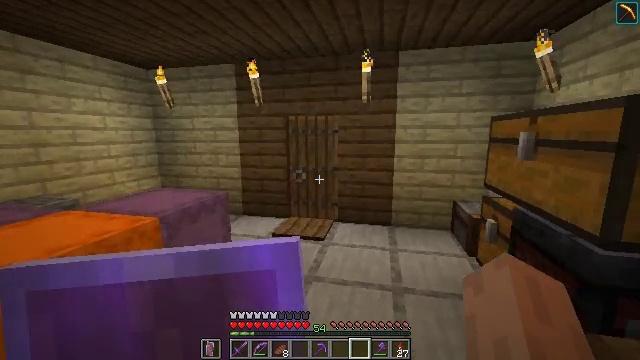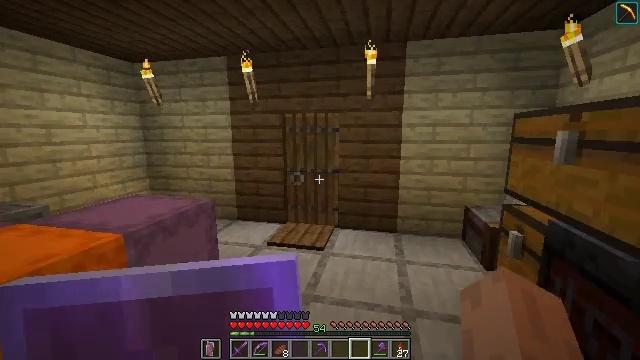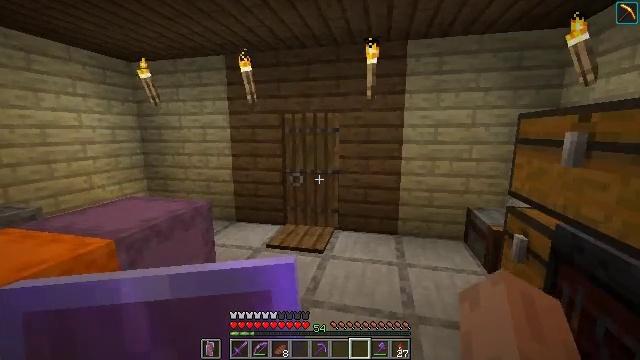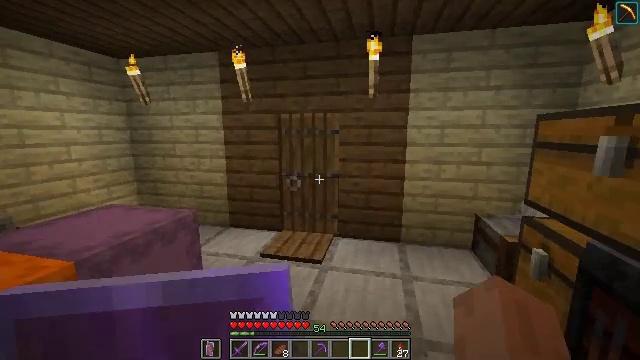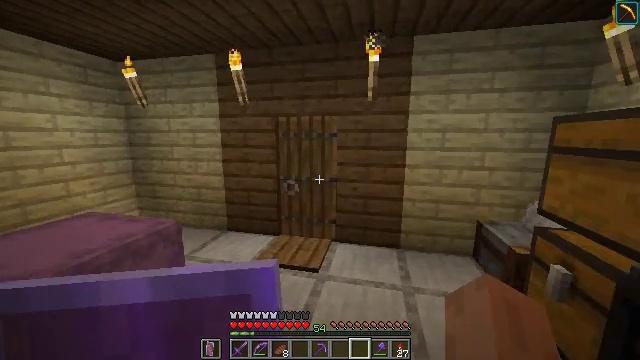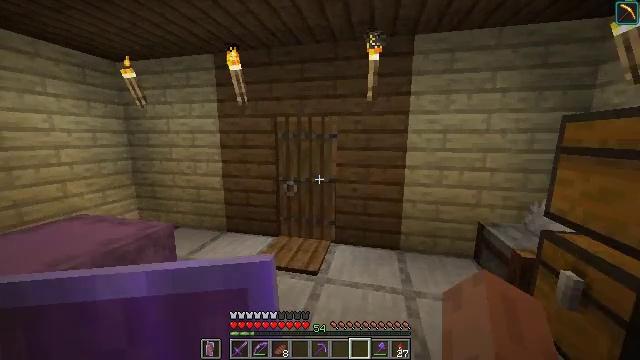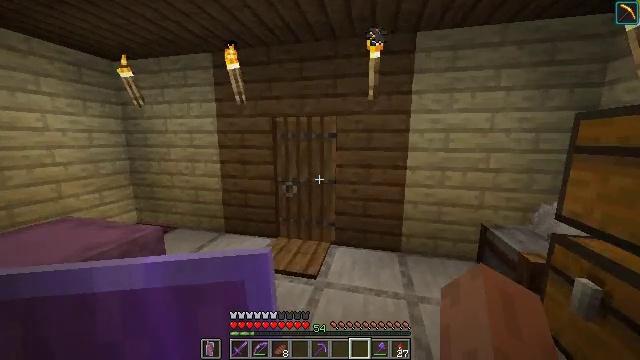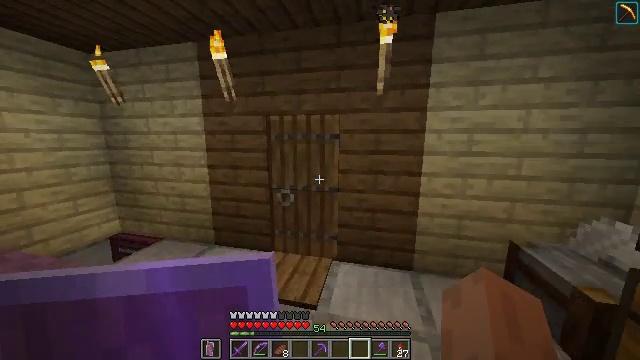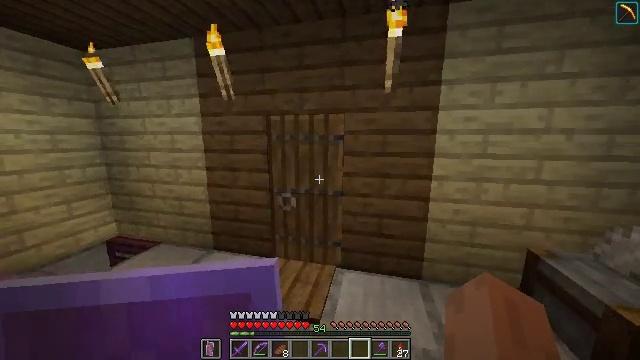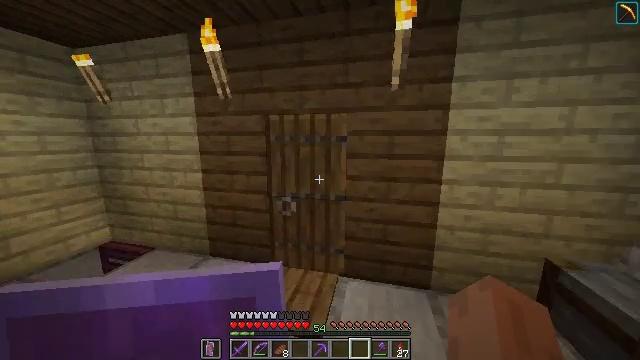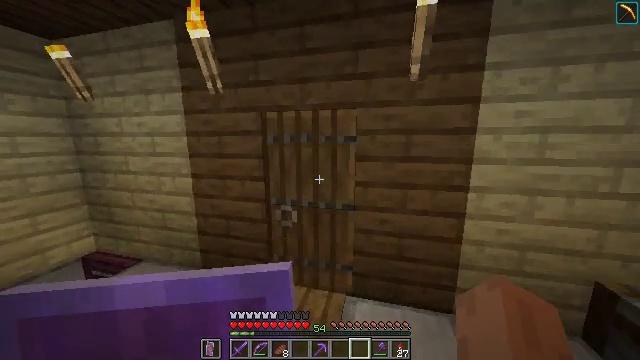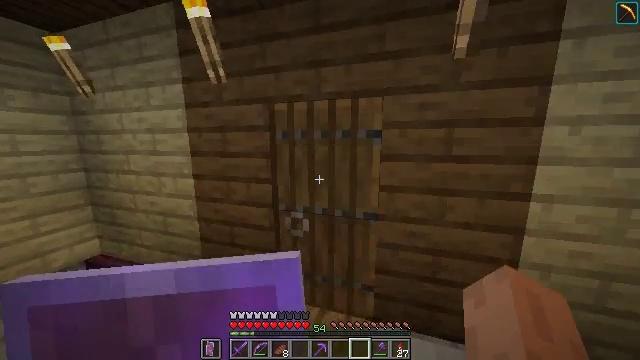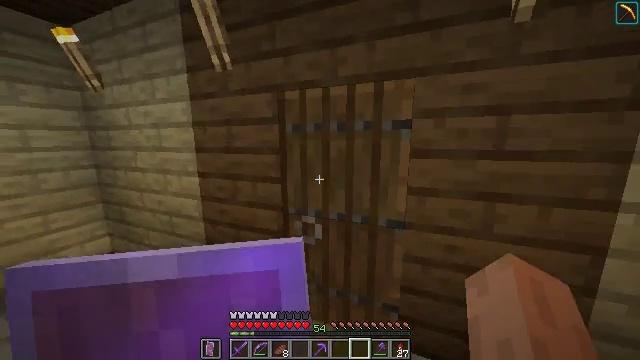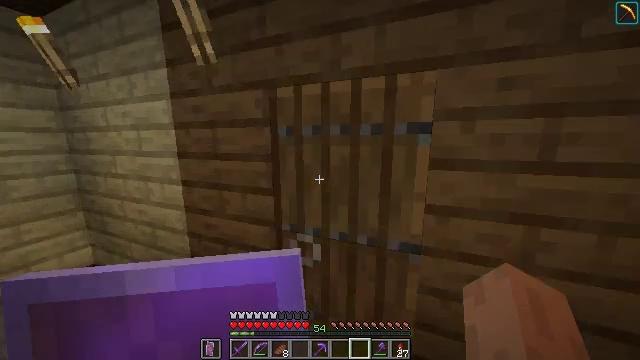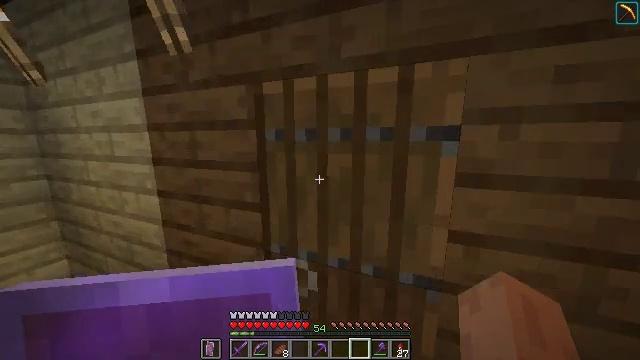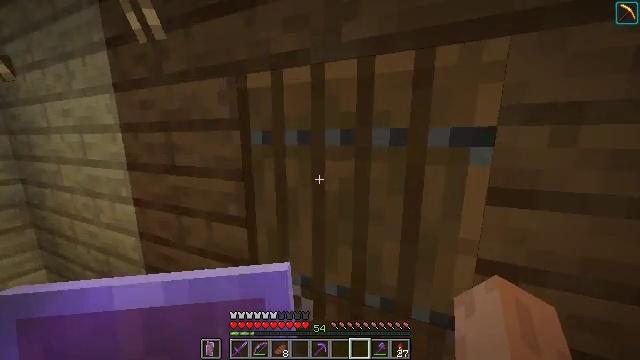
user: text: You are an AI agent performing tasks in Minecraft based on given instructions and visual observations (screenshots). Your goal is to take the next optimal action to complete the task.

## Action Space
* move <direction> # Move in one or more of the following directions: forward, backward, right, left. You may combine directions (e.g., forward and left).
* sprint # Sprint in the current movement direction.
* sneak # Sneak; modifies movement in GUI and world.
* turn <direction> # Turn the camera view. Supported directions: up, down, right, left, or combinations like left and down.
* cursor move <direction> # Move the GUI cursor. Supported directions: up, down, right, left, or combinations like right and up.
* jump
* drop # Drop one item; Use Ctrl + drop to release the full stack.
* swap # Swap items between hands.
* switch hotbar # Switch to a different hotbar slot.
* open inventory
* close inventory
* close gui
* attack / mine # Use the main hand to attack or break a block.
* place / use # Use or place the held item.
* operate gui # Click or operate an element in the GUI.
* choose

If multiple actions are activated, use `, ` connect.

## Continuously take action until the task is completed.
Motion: motion action
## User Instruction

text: Make paper by crafting.
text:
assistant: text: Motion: move forward
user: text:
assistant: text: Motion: move forward
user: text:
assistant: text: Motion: move forward, sprint
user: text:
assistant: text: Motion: move forward, sprint
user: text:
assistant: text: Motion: move forward, sprint
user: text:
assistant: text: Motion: move forward, sprint
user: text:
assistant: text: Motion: move forward, sprint
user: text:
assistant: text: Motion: move forward, sprint
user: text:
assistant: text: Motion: move forward, sprint
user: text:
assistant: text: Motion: move forward, sprint
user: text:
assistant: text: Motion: move forward, sprint, turn left
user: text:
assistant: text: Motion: move forward, sprint, turn left
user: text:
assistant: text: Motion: move forward, sprint
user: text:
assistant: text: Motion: move forward, sprint
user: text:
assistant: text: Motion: move forward, sprint
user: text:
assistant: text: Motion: move forward, sprint
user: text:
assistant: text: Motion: move forward, sprint
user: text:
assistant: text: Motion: move forward, sprint, turn right
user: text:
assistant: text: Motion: move forward, sprint, turn right and up
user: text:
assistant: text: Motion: move forward, sprint, turn right and up
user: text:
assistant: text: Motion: move forward, sprint, turn right
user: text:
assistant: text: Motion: move forward, sprint
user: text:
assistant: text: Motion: move forward, sprint
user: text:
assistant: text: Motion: move forward, sprint
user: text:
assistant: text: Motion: move forward, sprint
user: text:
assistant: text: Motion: move forward, sprint
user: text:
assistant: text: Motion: move forward
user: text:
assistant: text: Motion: move forward
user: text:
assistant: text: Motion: move forward
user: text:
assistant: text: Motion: turn right